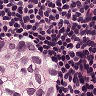
Metastatic tissue present: yes